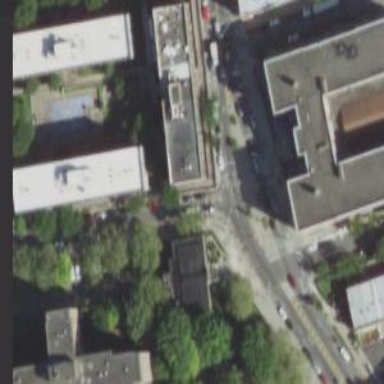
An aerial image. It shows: Footway located on traffic island.